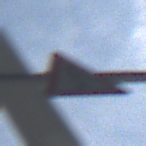
Verkehrszeichen: Gefahrenstelle
Umgebung: Outdoor, Urban
Tageszeit: MorningAfternoon
Wetter: PartlyCloudy
Licht: Natural
Jahreszeit: NotSpecified
Kontrast: HighContrast